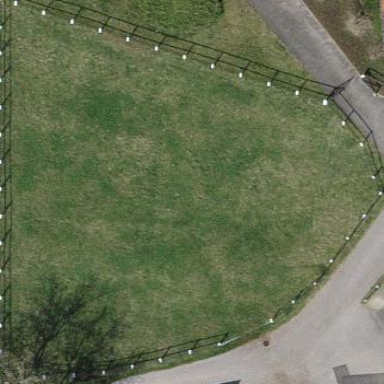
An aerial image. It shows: Meadow enclosed by fence.